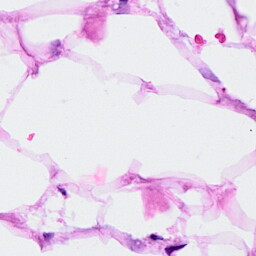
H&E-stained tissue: Breast